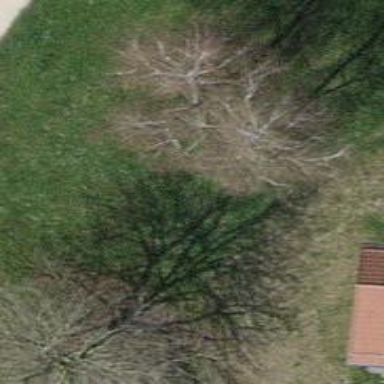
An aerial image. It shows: Deciduous broadleaved tree in park.